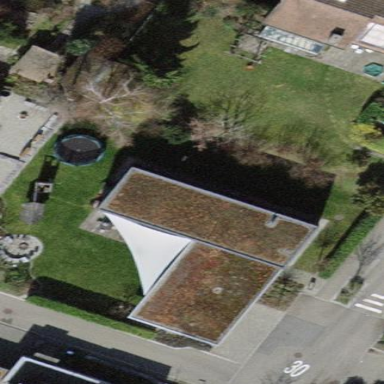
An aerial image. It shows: Detached building.